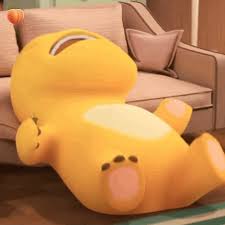
Label: nailong